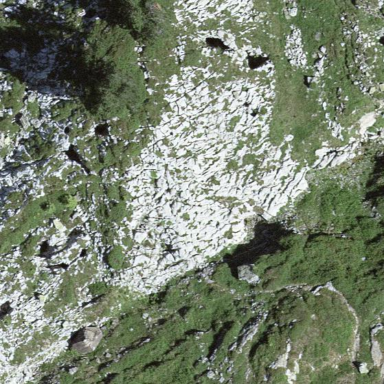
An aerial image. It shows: Landscape of bare rock.